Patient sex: M
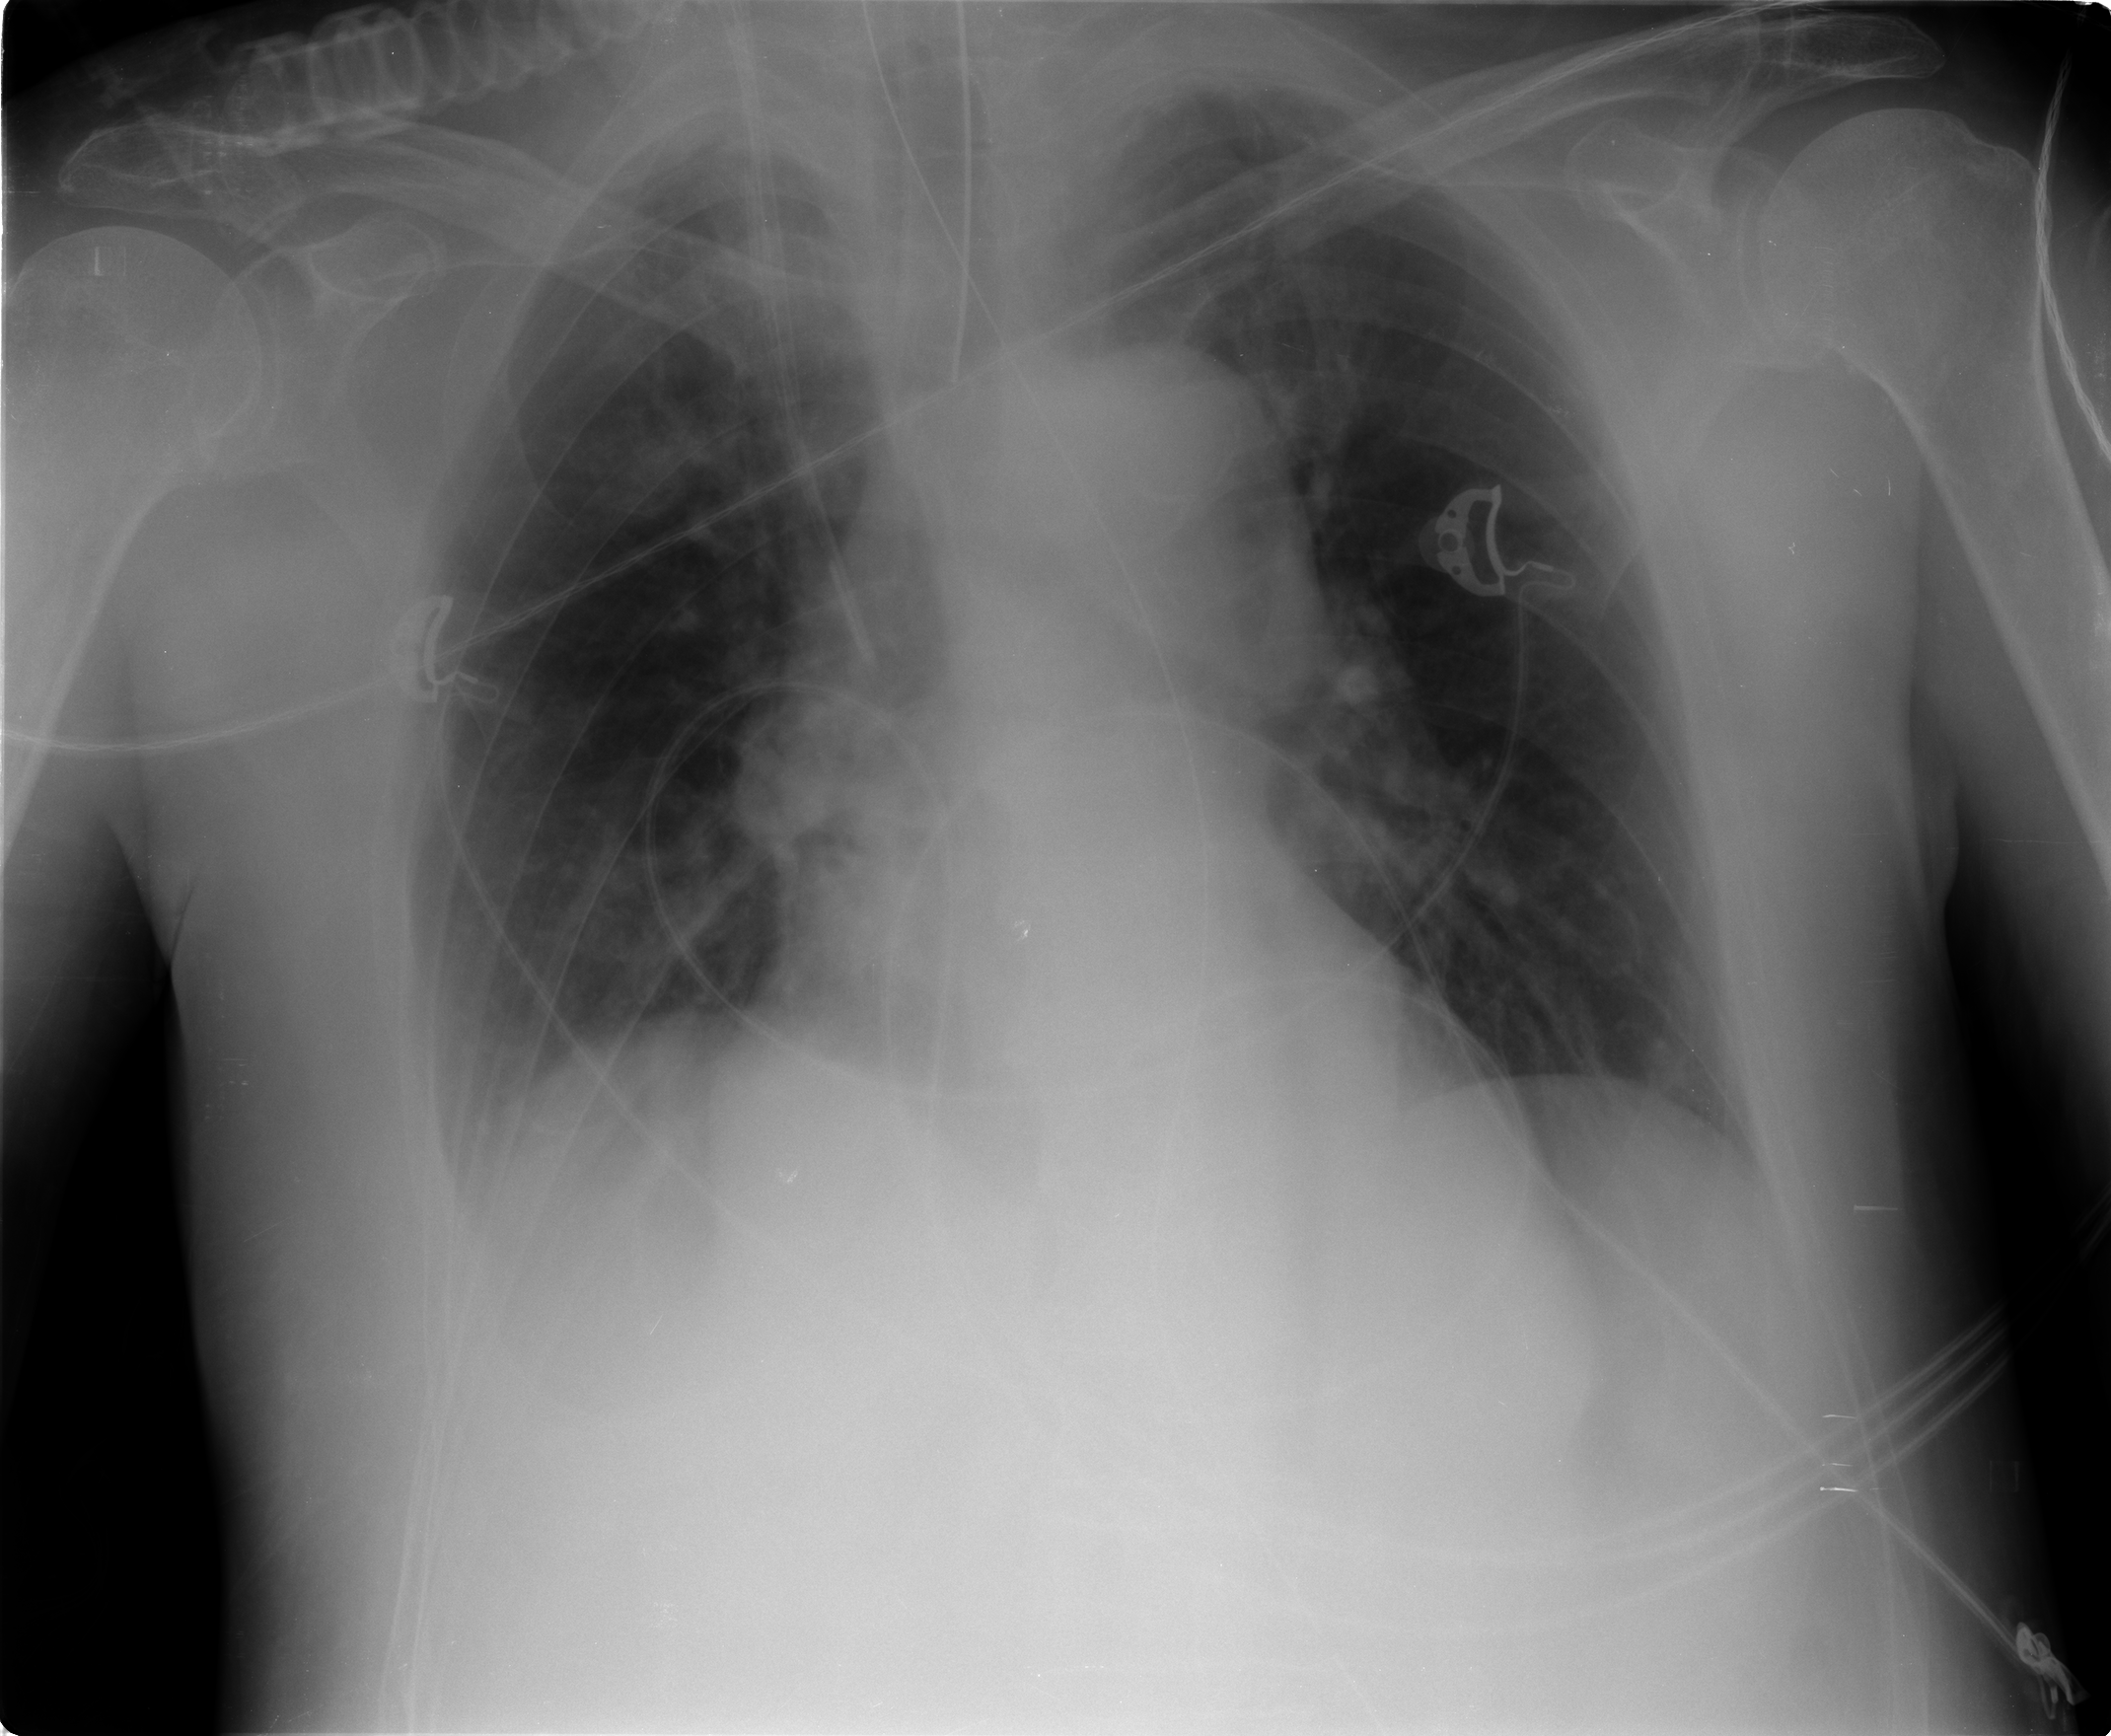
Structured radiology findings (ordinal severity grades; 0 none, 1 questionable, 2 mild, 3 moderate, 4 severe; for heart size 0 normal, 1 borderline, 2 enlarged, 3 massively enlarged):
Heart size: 0
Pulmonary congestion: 2
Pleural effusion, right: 0
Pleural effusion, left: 0
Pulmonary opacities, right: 2
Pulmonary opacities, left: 0
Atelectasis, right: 2
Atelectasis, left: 0